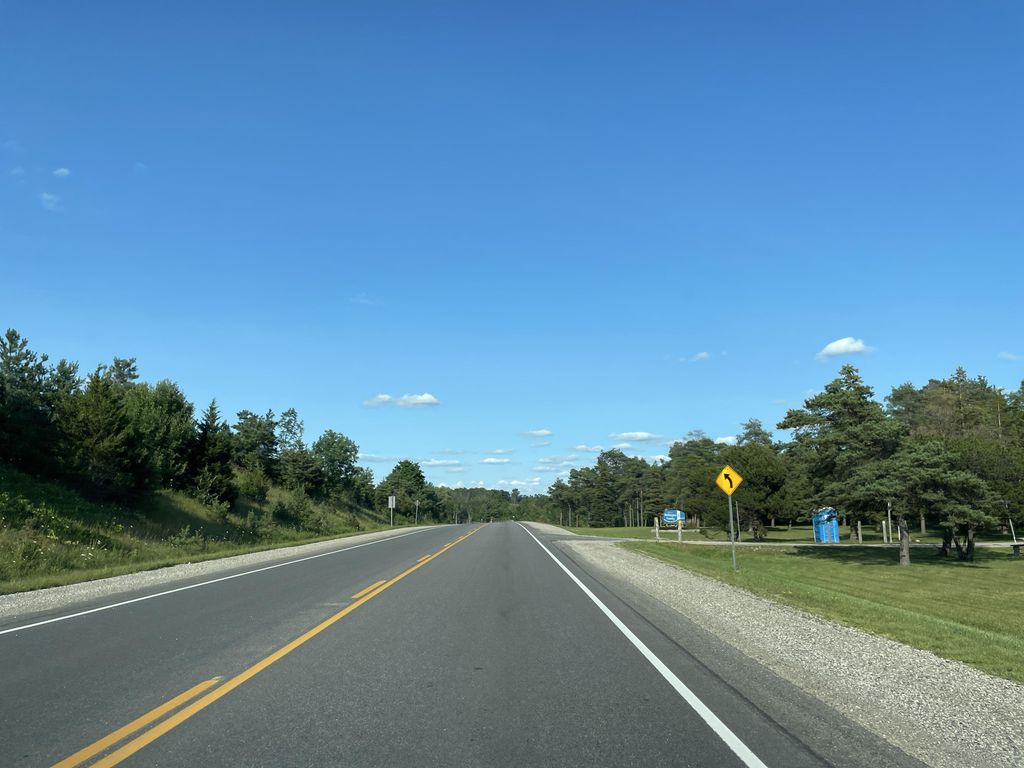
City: kitchener-waterloo